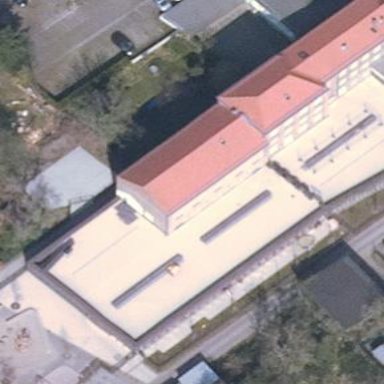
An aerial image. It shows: Commercial building.